Here is the time-frequency (STFT) view of a rotor kit's vibration measurement. What is the most likely rotor condition (normal, misalignment, unbalance, looseness)?
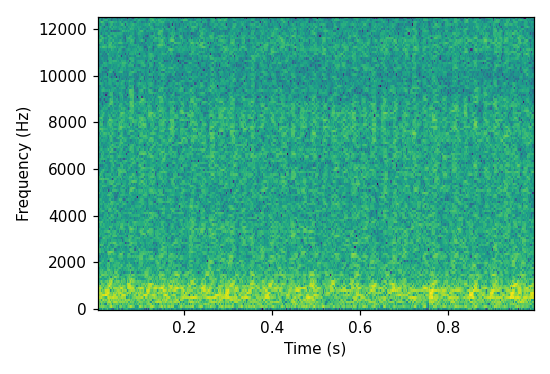
Answer: unbalance